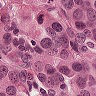
Metastatic tissue present: yes